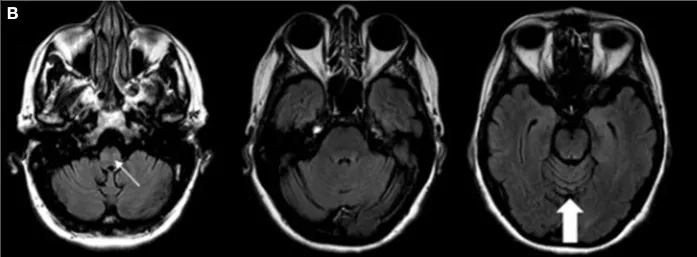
(B) with T2/FLAIR MRI 3 months later demonstrating T2 changes seen bilaterally within the medulla (thin, white arrow) with no associated contrast enhancement. There is noted cerebellar atrophy, particularly seen in the superior cerebellum (thick, white arrow), compared to the MRI from 3 months prior.
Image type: radiology (mri)